Interaction volume radius: 5 \u00c5
Interaction volume height: 50 \u00c5
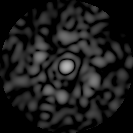
Disorder parameter: 0.8478